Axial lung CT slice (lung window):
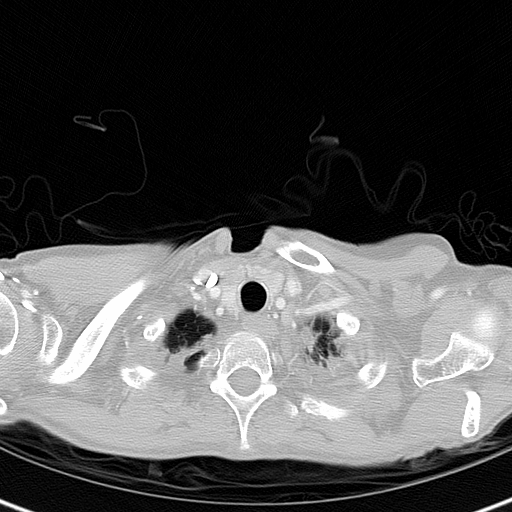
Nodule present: no